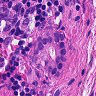
Metastatic tissue present: yes